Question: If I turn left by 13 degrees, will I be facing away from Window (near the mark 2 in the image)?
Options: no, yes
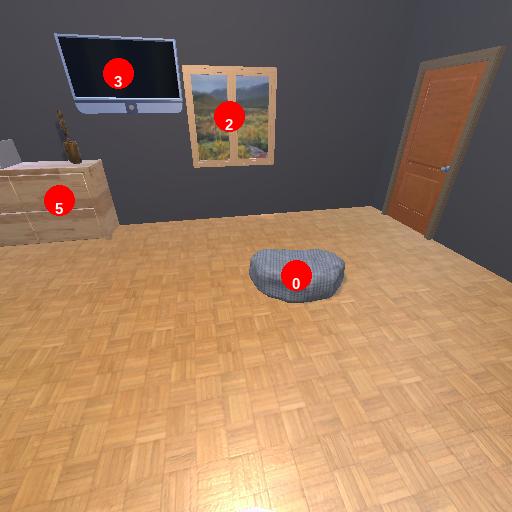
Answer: no